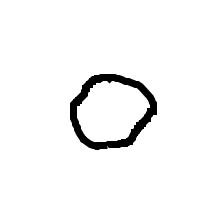
Shape: circle